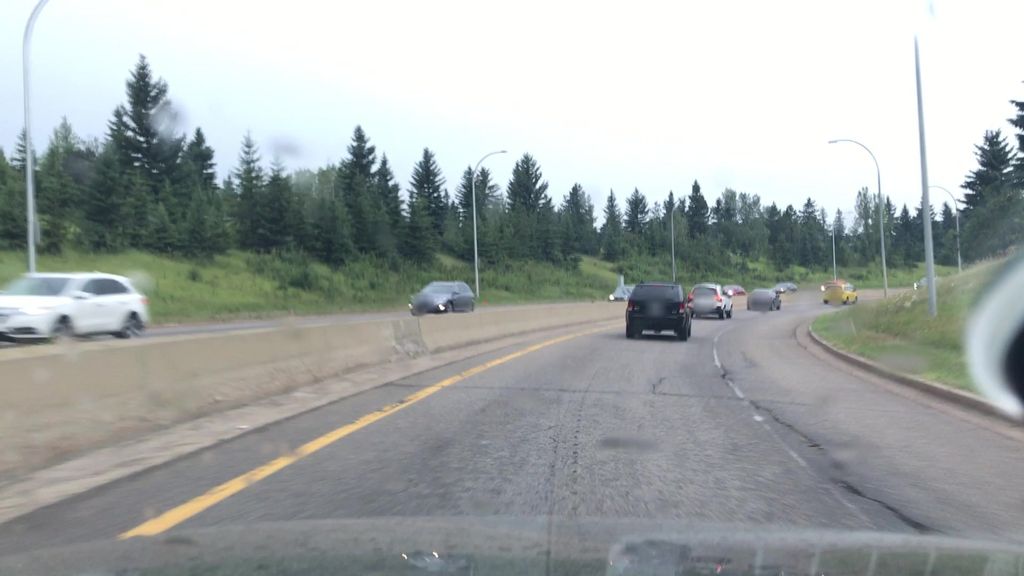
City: edmonton